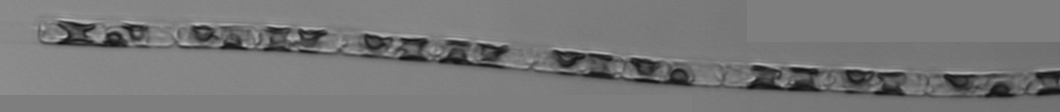
Label: Guinardia_delicatula